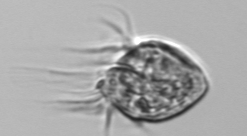
Label: Strombidium_morphotype1